Interaction volume radius: 10 \u00c5
Interaction volume height: 25 \u00c5
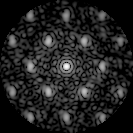
Disorder parameter: 0.4452